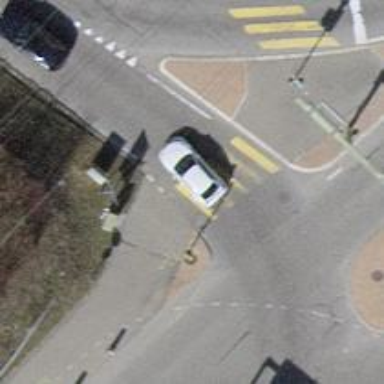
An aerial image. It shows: Crossing with traffic signals.